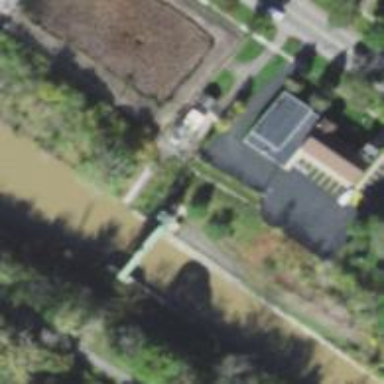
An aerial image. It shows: Lock gate on waterway.